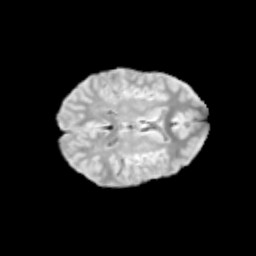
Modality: T2w
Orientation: axial
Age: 11
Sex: female
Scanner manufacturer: siemens
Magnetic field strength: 3 T
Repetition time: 3.8 s
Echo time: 0.07 s